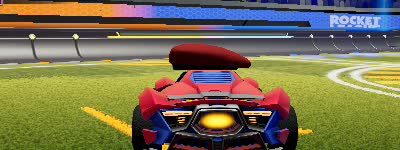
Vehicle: werewolf